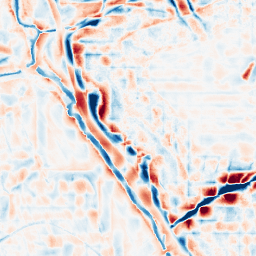
Category: wavelet
Decomposition family: wavelet_biorthogonal
Decomposition parameters: wavelet: bior2.4
level: 4
Upsampling method: sinc_blackman
Upsampling parameters: scale: 4
kernel_size: 16
Upsampling scale: 4